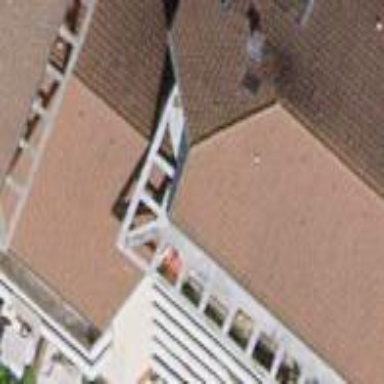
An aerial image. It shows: Building with gabled roof.